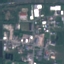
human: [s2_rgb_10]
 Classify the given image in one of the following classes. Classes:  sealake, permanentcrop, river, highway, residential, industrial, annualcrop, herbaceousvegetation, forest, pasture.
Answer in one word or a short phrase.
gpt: Industrial